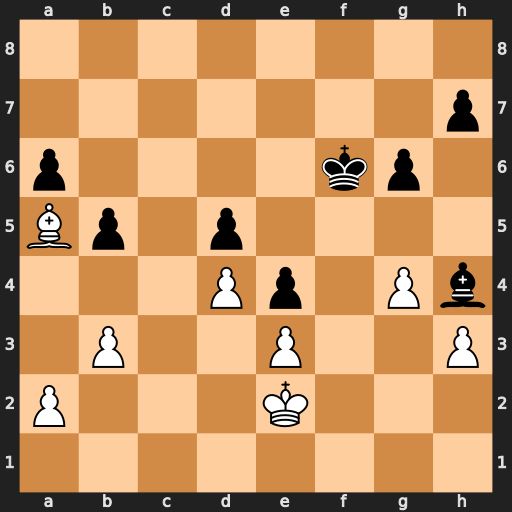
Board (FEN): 8/7p/p4kp1/Bp1p4/3Pp1Pb/1P2P2P/P3K3/8
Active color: w
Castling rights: -
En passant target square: -
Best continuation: Bd8+ Kf7 Bxh4